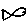
Label: fish